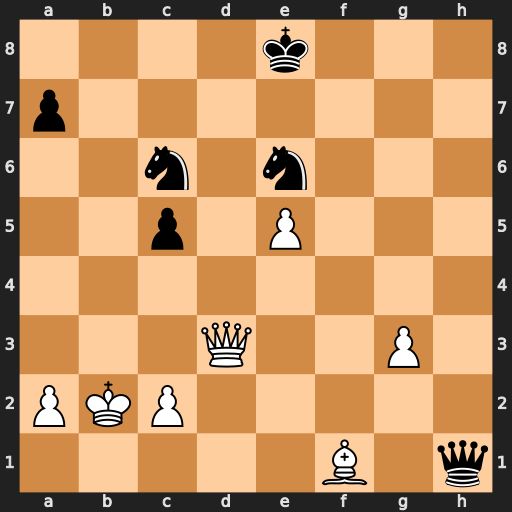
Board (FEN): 4k3/p7/2n1n3/2p1P3/8/3Q2P1/PKP5/5B1q
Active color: w
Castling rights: -
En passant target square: -
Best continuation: Qg6+ Kd7 Qf7+